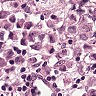
Metastatic tissue present: yes